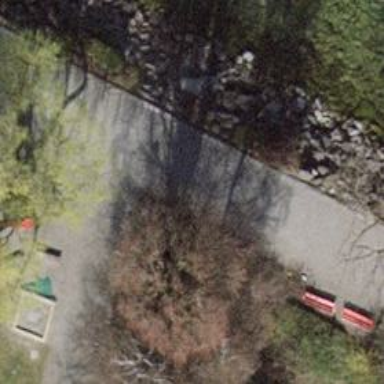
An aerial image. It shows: Bench.